Question: When I write data to firebase database from both frontend(Angular 4) and backend(firebase functions), there is a push key generated by firebase. With this key, I cannot access data in the future because the key is unique. I am wondering is any way I can set the key myself or I can access the data without knowing the key?
Here is my code from frontend:
'''
this.db.list('${this.basePath}/').push(upload);
'''
Here is my code from backend:
'''
admin.database().ref('/messages').push({original: original}).then(function (snapshot) {
res.redirect(303, snapshot.ref);});
'''
All data I pushed will be under path/pushID/data

I cannot access data without knowing the pushID.
The best case I want is path/my own pushID/data
Thanks so much for help!!
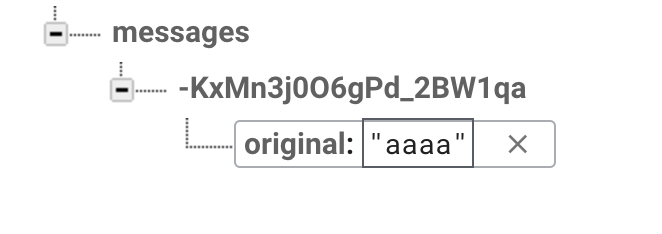
Answer: If you want to loop through all messages:
'''
var ref = firebase.database().ref("messages");
ref.once("value", function(snapshot) {
snapshot.forEach(function(message) {
console.log(message.key+": "+message.val().original);
});
});
'''
If you want to find specific messages, use a query:
'''
var ref = firebase.database().ref("messages");
var query = ref.orderByChild("original").equalTo("aaaa");
query.once("value", function(snapshot) {
snapshot.forEach(function(message) {
console.log(message.key+": "+message.val().original);
});
});
'''
For much more on this, read the Firebase documentation on <URL>.